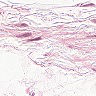
Metastatic tissue present: no